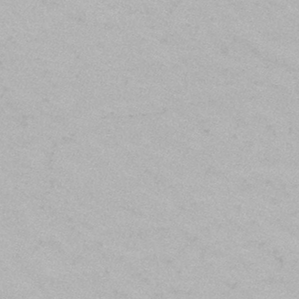
Label: frost